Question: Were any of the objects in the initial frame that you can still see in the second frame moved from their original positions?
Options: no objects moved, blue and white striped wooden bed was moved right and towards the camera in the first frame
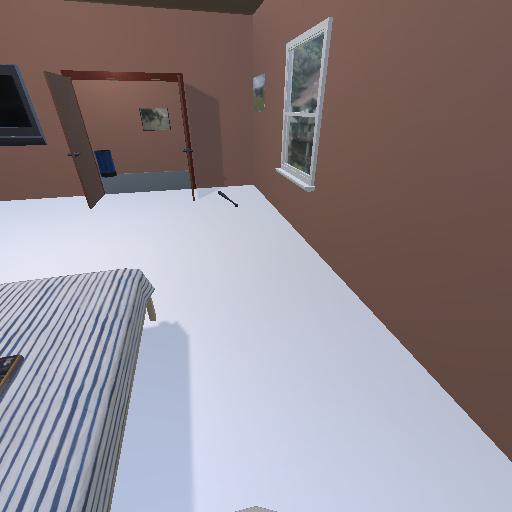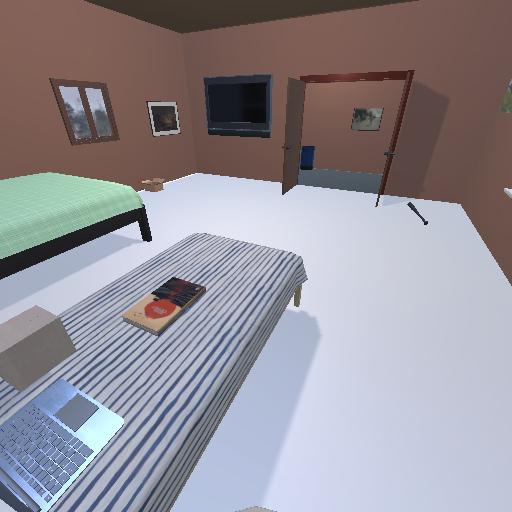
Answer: no objects moved